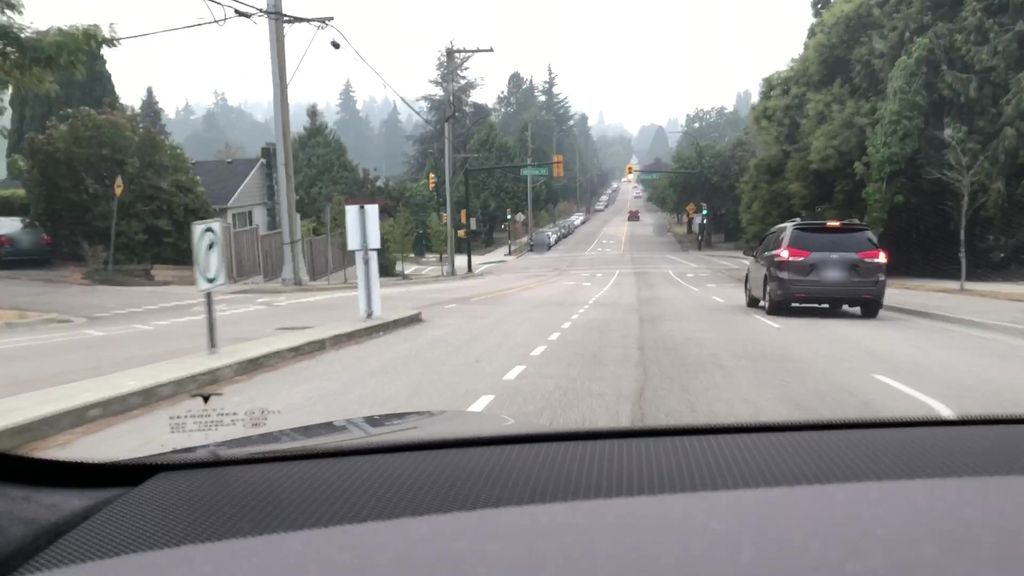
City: vancouver